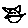
Label: cat